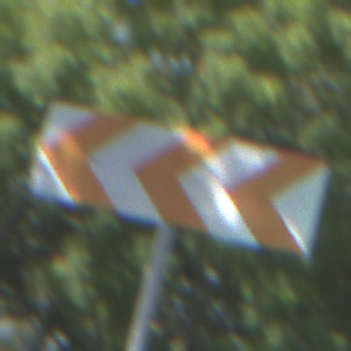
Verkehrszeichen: RichtungstafelnInKurvenGrossRechts
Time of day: Midday
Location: Outdoor (Nature)
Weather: Clear
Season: NotSpecified
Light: Natural